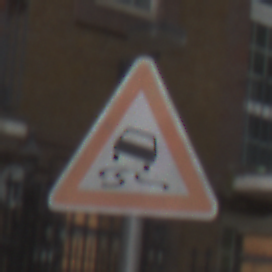
Verkehrszeichen: SchleuderOderRutschgefahr
Umgebung: Outdoor, Urban
Tageszeit: MorningAfternoon
Wetter: Overcast
Licht: Natural
Jahreszeit: NotSpecified
Kontrast: LowContrast